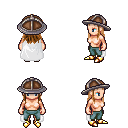
a pixel art fantasy rpg character, female body template, human, light skin, white cape, teal pants, brown unkempt hairstyle, chain helm, gold boots, four views (front, back, left, right), 2x2 character sprite sheet, small pixel art, hard edges, no anti-aliasing